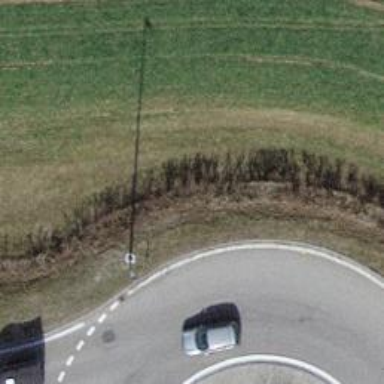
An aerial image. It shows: Hedge barrier.